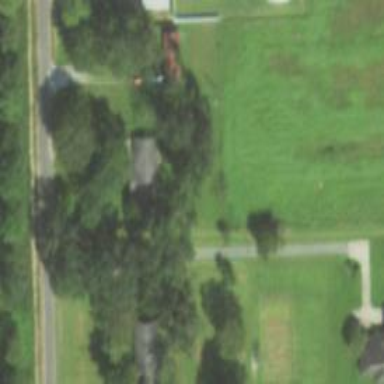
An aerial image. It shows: Driveway.